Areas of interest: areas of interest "Commercial service"
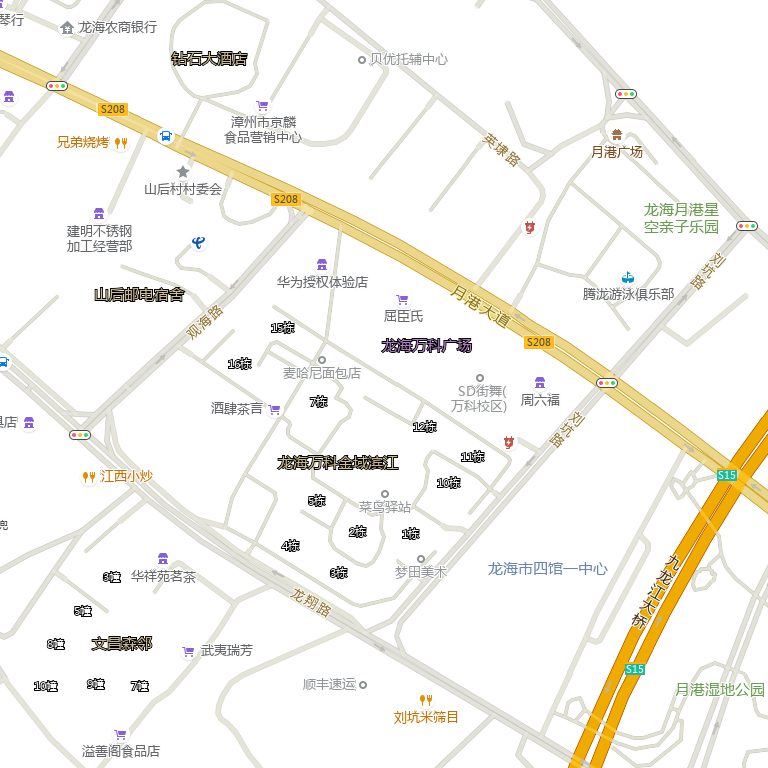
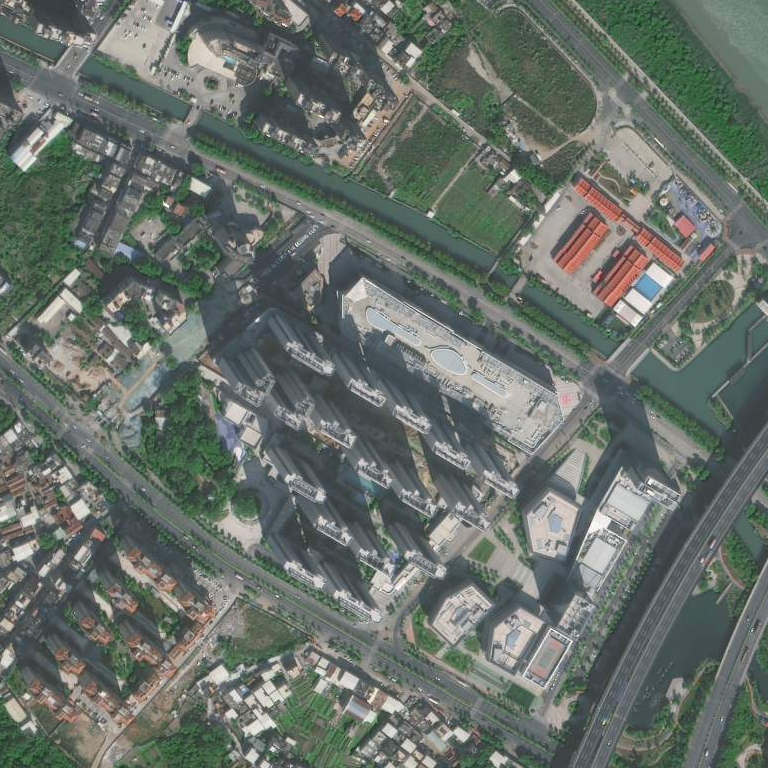